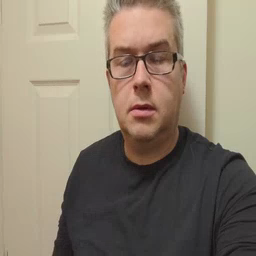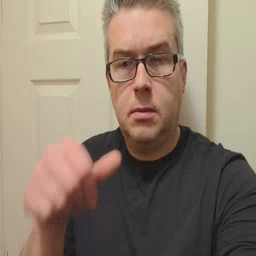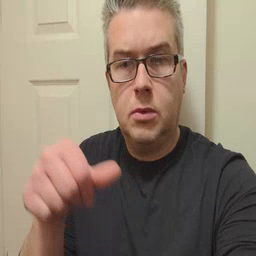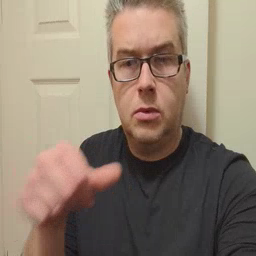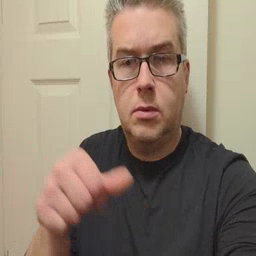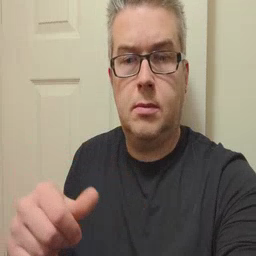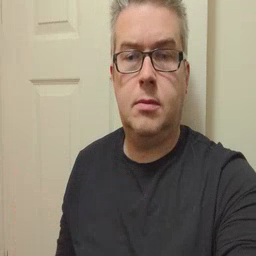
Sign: puzzle